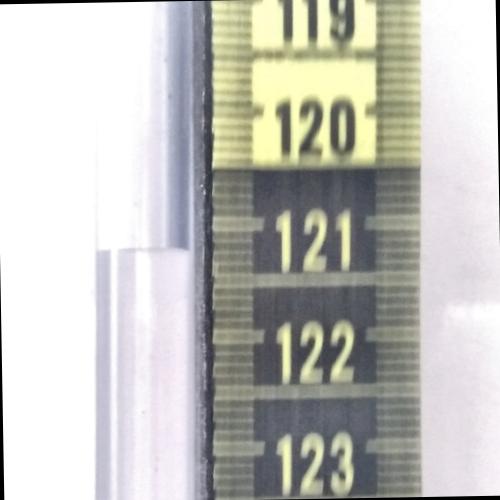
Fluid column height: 121.2 cm